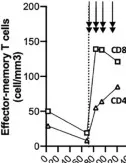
Anti-SARS-CoV-2 antibody and SARS-CoV-2 mRNA follow-up before and after plasma transfusions. , Anti-SARS-CoV-2 S protein IgG, IgA and IgM antibody levels as assessed by an in-house developed Luminex assay for each plasma The cytopathic effect on VeroE6 cells was evaluated after inoculation with SARS-CoV-2 from nasopharyngeal swabs: C+, successful virus isolation; C-, absence of virus isolation. (A-F), The arrows indicate the 4 cycles of plasma transfusion (two units given on two consecutive days of each cycle).
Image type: pathology (immunostaining)